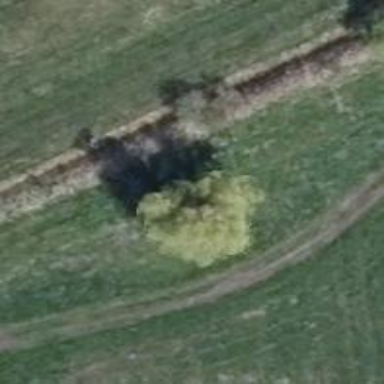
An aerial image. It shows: Deciduous broadleaved tree.